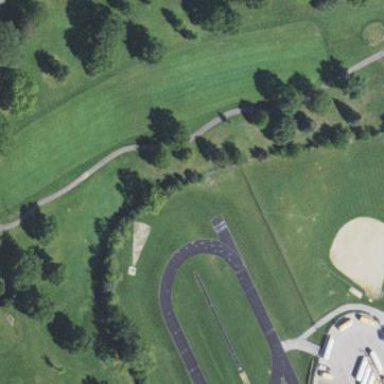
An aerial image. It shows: Rough grassy area used for golf.